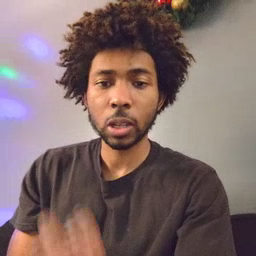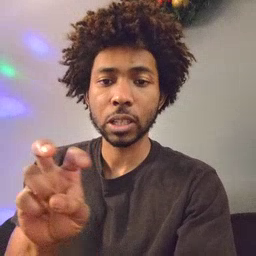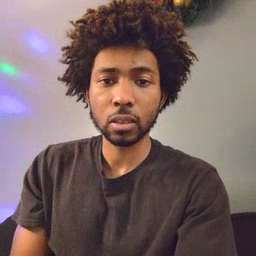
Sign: pizza